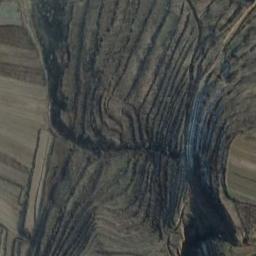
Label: terrace